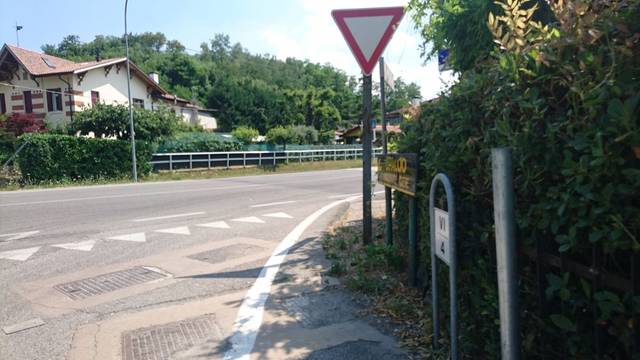
Region: Italy
Coordinates: 45.366, 11.707